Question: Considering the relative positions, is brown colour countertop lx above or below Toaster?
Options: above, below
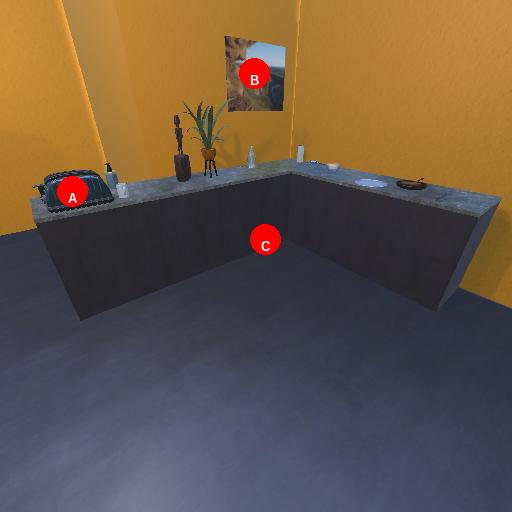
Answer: above